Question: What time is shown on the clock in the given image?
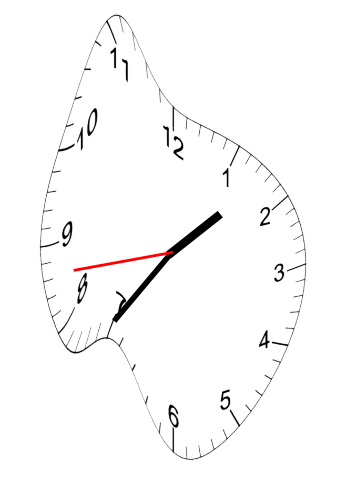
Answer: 01:35:43